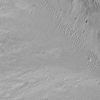
Atmospheric dust classification: not_dusty